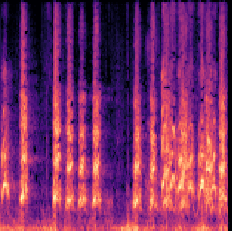
Sound class: Dog